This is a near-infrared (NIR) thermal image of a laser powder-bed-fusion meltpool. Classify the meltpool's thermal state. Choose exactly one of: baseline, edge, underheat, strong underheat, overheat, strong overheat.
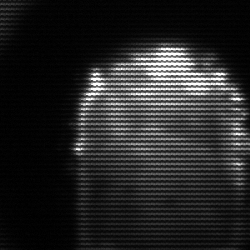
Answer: baseline